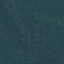
Land use / land cover class: Forest